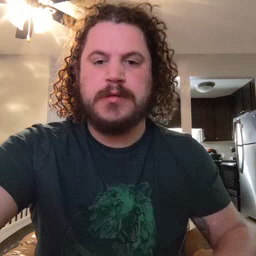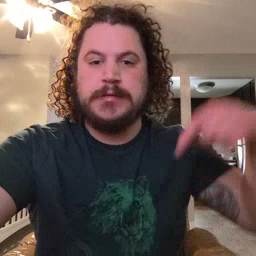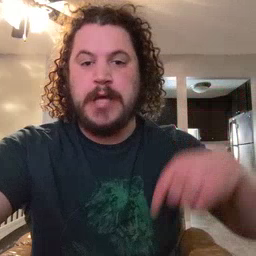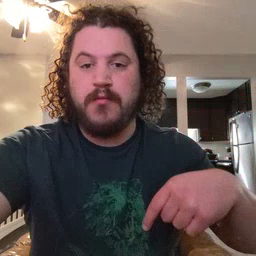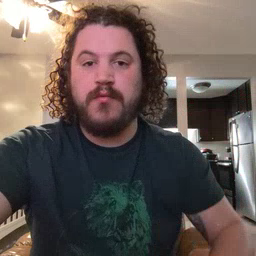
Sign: down